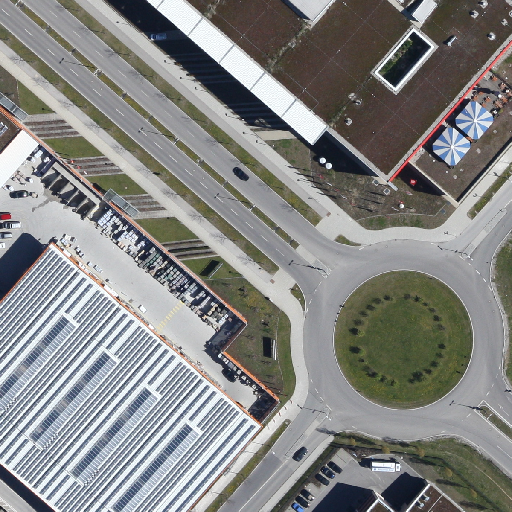
Referring expression: paved road